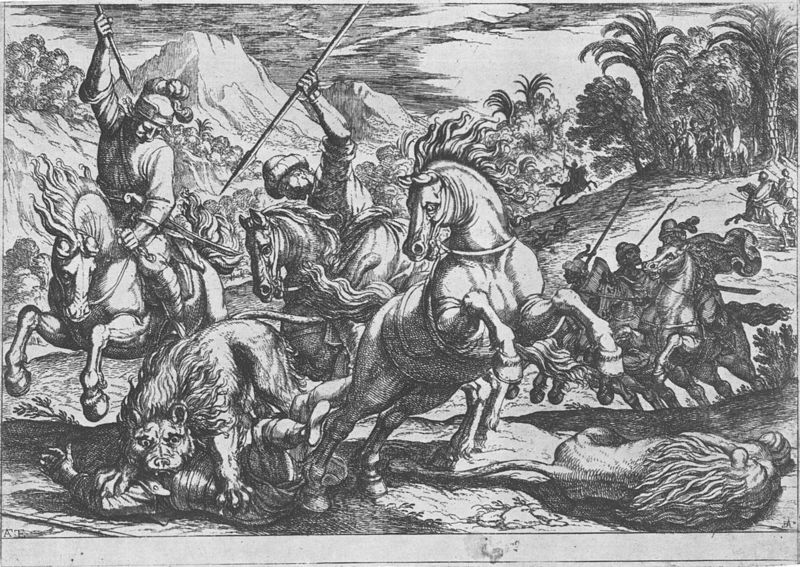
Titel: Die Löwenjagd
Künstler: Antonio Tempesta
Institution: Amsterdam, Rijksprentenkabinett
Schlagwörter: angriff, baum, berg, himmel, kampf, weiß, wolf, wolken, bäume, landschaft, menschen, männer, schwarz, tier, tiere, wolke, tod, natur, wald, pferd, pferde, reiter, hufe, mähne, papier, afrika, berge, grafik, graphik, krieg, schlacht, lanze, soldaten, palme, asien, druck, druckgraphik, druckgrafik, stich, waffen, helm, jagd, rüstung, hufen, helme, zähne, löwen, jäger, ross, maul, urwald, palmen, löwe, speer, speere, töten, rösser, kupferstich, turban, erschlagen, galopp, untier, dschungel, löwenjagd, beißen, flöwen